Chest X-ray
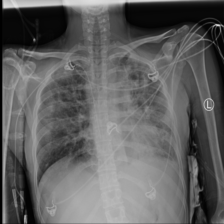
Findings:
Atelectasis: negative
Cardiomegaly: negative
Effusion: negative
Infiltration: positive
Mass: negative
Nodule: negative
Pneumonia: negative
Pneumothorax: negative
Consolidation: negative
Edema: negative
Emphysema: negative
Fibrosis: negative
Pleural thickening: negative
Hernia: negative